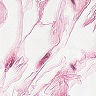
Metastatic tissue present: no